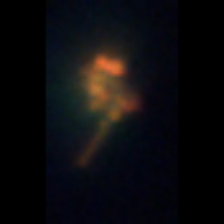
Taxon: Unknown_detritus
Group: Unknown